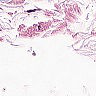
Metastatic tissue present: no